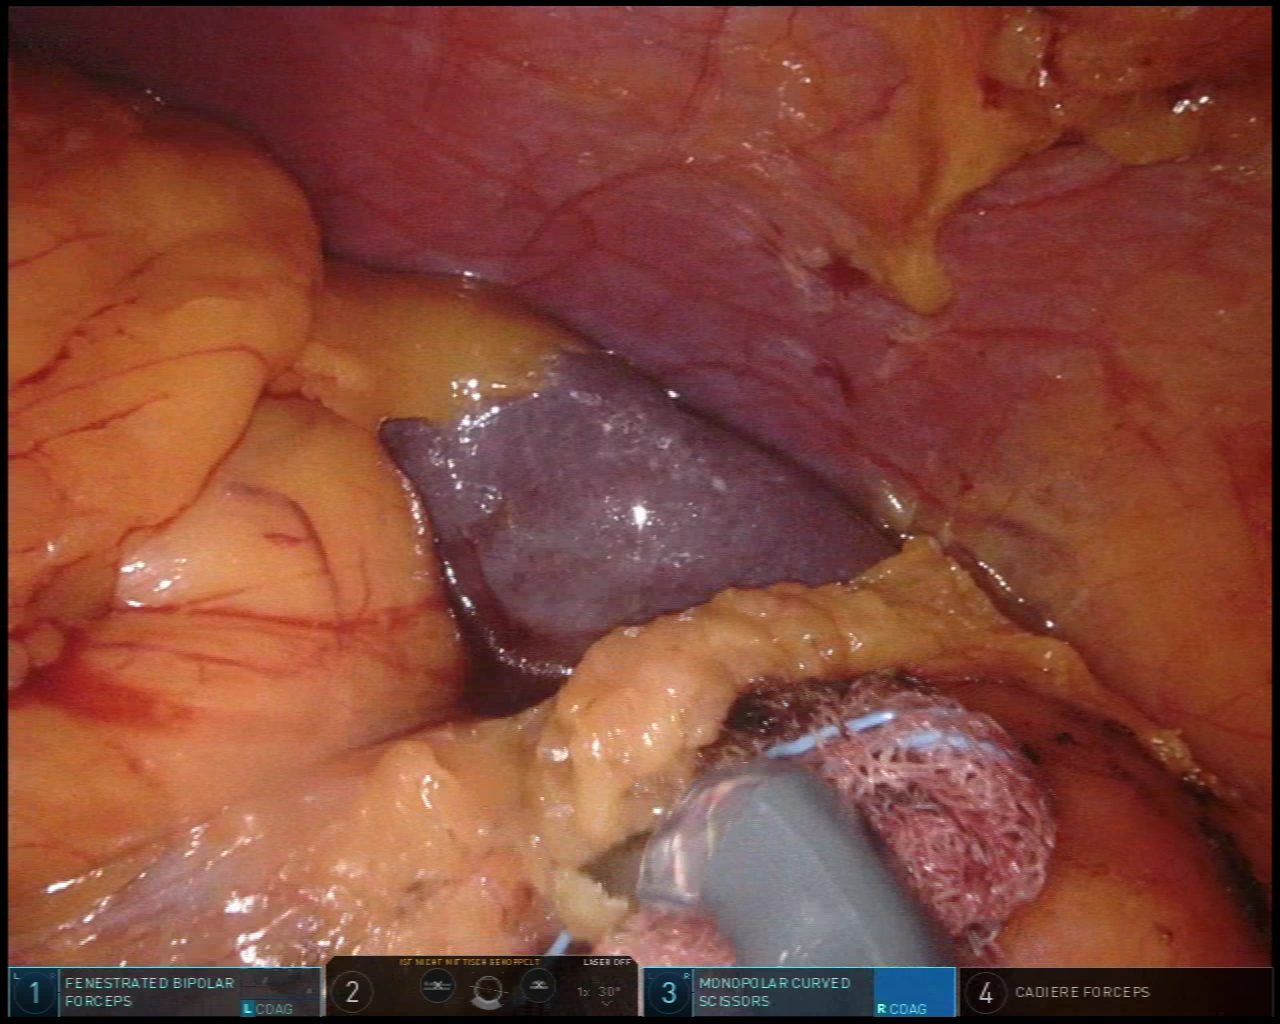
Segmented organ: spleen
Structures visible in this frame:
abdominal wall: yes
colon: no
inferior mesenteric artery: no
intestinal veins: no
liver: no
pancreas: no
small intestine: no
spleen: yes
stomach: yes
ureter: no
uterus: no
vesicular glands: no